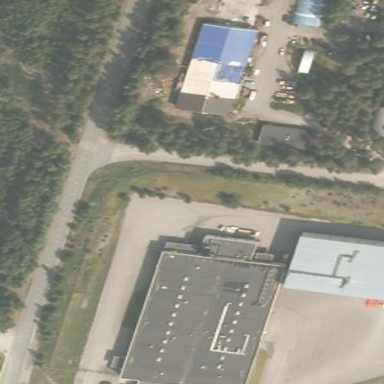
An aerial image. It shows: Manufacturing building.